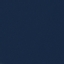
Land use / land cover class: SeaLake